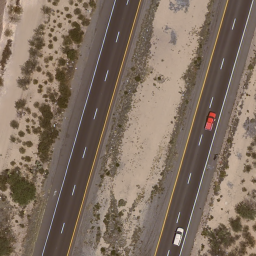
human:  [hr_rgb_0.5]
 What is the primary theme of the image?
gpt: freeway